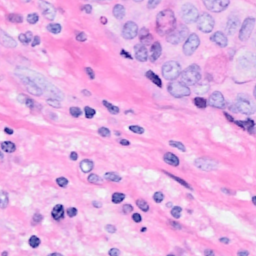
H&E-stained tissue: Breast